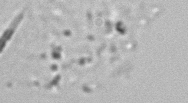
Label: Phaeocystis_debris